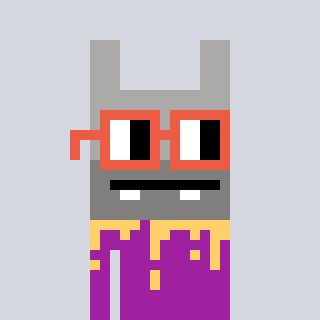
a pixel art character with square orange glasses, a rabbit-shaped head and a magenta-colored body on a cool background